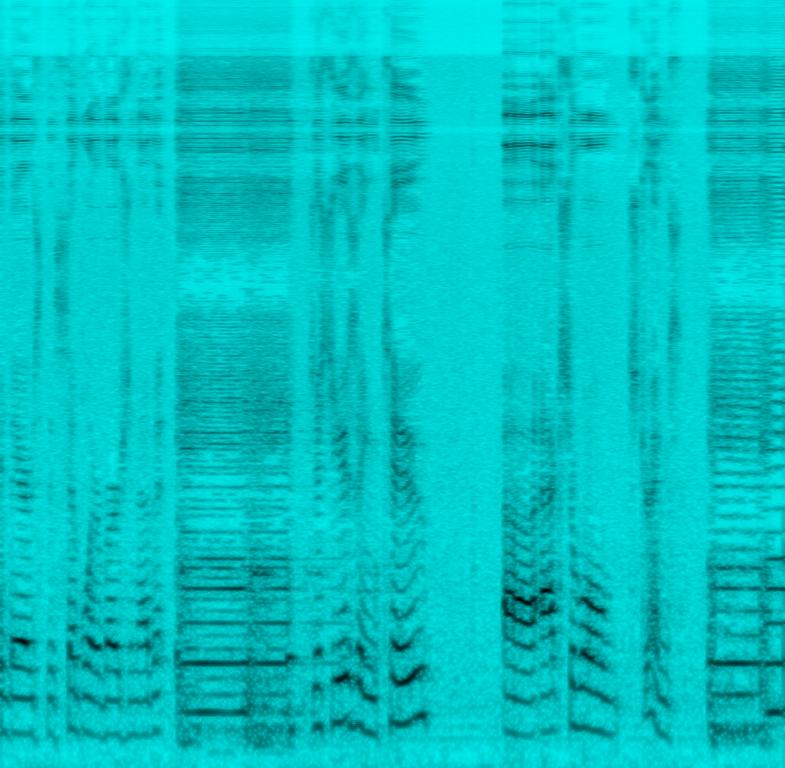
This song features a male giving instructions on playing a guitar. A distortion guitar is playing the root note and the fifth. After the instruction, the root note and the fifth is played individually. This song features only the male instruction voice and no vocal melody. There are no other instruments in this song. There is no percussion in this song.